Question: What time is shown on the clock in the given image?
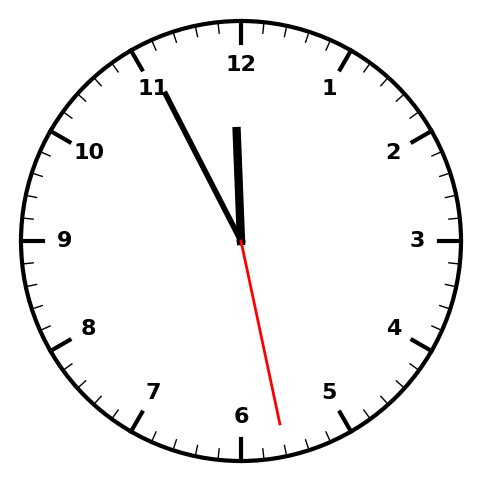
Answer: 11:55:28